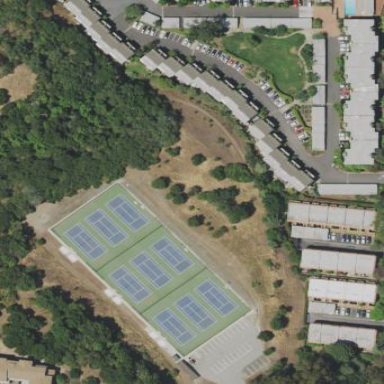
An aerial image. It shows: Sports center with tennis court enclosed by fence.